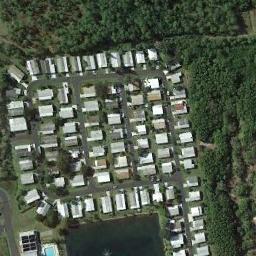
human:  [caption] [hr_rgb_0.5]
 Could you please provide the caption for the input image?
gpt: There are many trees in the mobile home park .

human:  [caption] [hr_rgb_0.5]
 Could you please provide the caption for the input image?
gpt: The mobile home park has some neatly arranged mobile homes, A lake and a swimming pool and a grove of trees is next to the mobile home park .

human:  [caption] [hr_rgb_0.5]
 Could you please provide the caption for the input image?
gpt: The mobile home park is on the grass next to some trees .

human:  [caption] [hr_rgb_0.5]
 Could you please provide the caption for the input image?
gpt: There are three rows of mobile homes .

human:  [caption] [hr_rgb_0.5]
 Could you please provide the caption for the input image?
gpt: There are many buildings in the mobile home park beside a green forest and a lake .